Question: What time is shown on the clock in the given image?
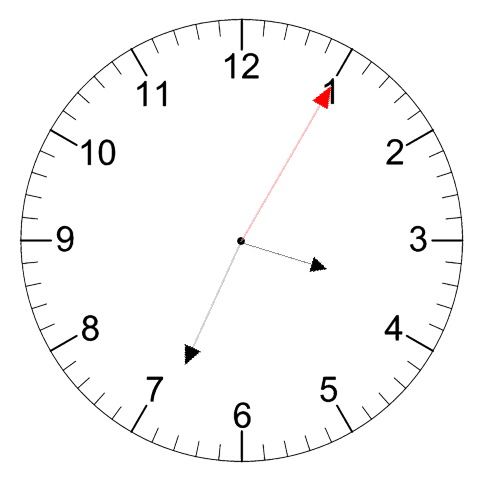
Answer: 03:34:05